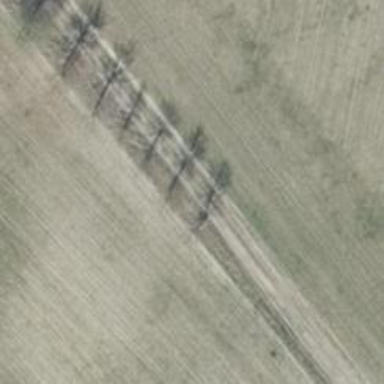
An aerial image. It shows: Row of deciduous broadleaved trees.